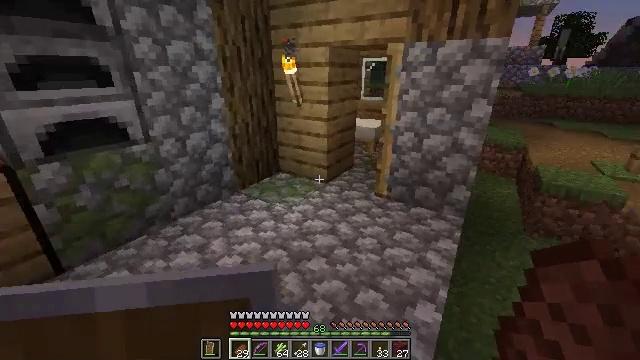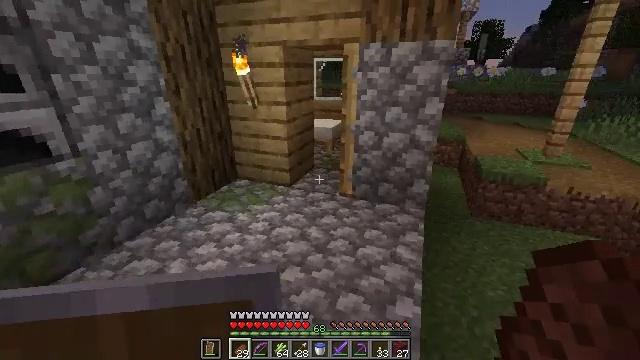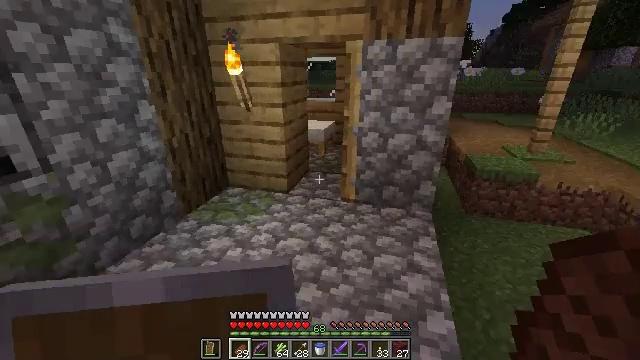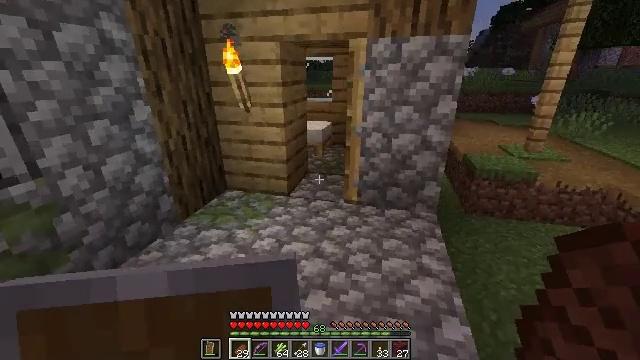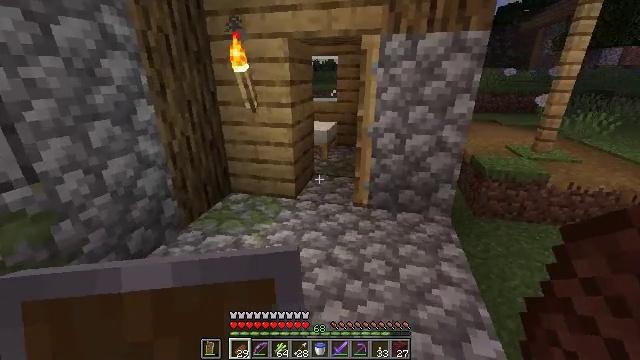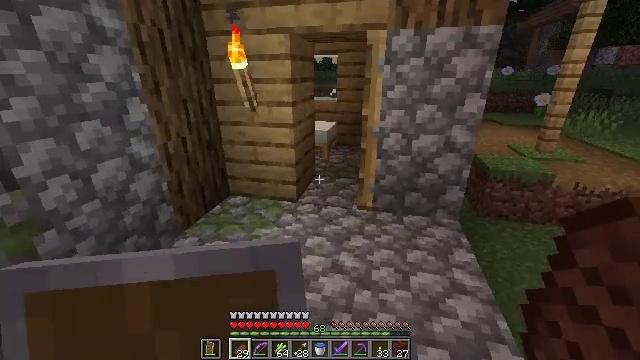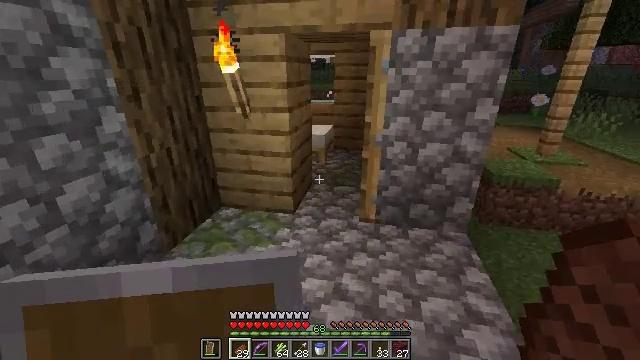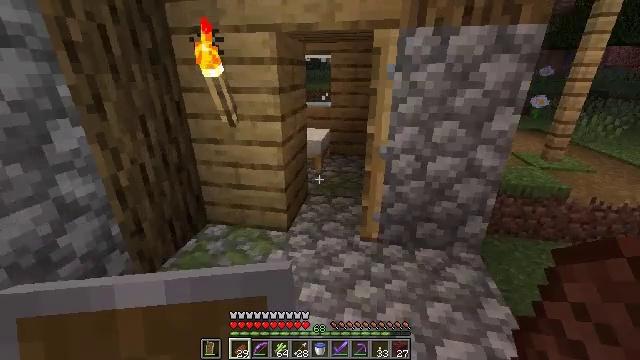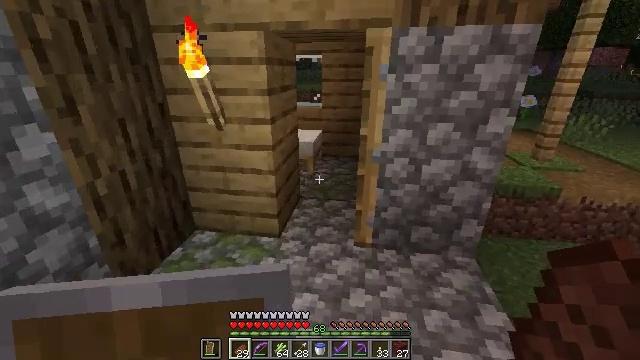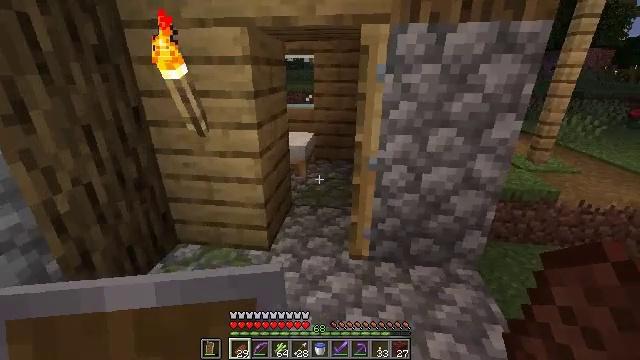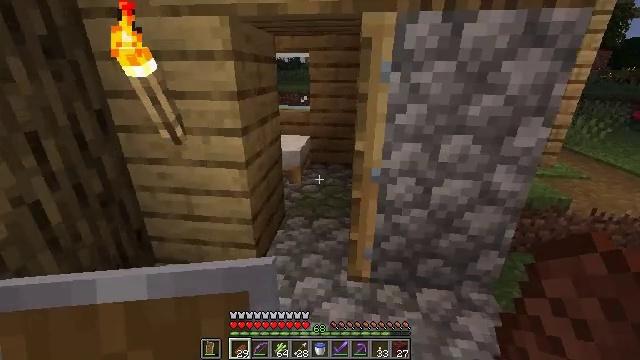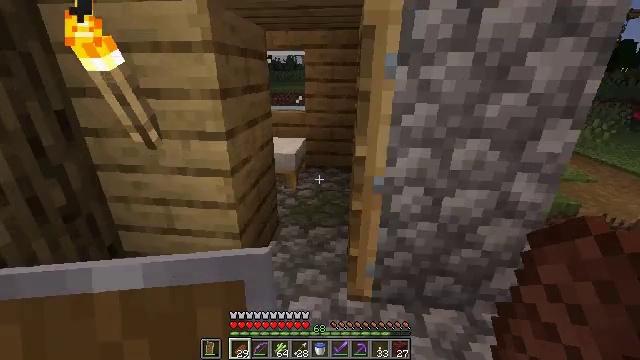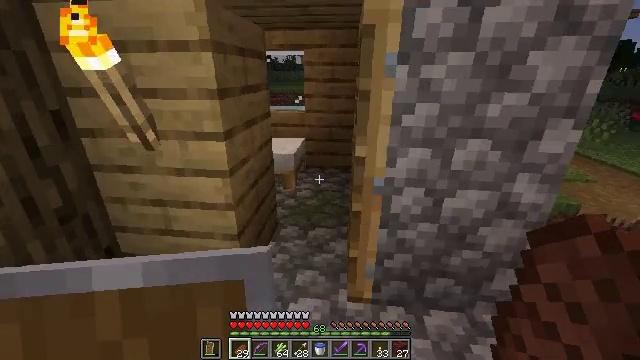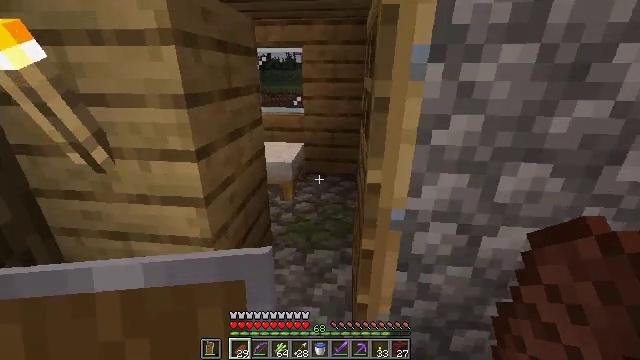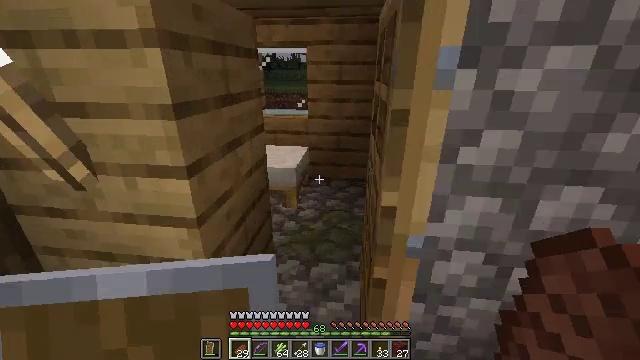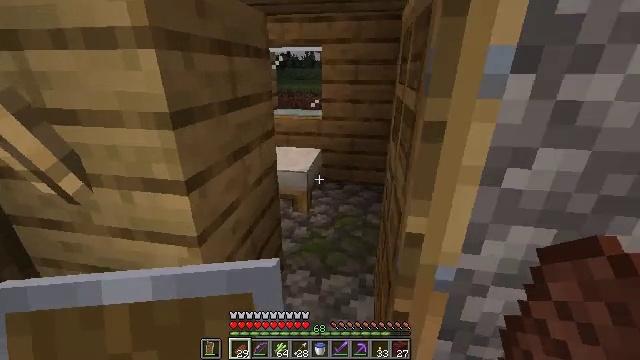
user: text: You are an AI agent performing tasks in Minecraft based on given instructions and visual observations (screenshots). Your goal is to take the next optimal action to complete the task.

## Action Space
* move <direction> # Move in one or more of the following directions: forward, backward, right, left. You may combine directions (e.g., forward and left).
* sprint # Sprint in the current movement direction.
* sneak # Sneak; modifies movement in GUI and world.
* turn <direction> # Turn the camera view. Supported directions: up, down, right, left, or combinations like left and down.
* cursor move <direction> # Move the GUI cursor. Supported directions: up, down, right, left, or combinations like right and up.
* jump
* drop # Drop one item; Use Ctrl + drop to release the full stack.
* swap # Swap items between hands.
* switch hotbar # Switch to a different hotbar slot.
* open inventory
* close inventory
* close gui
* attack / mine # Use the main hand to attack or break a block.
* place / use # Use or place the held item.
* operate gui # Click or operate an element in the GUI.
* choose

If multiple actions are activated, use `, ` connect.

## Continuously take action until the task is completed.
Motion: motion action
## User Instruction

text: Break the pumpkin to collect it.
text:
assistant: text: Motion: move forward and move left, turn right
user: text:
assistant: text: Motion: move forward and move left, turn right
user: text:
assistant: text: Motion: move forward and move left, turn right
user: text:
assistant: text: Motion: move forward
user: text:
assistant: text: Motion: move forward
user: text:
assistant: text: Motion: move forward, turn right
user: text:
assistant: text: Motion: move forward, turn right
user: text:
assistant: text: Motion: move forward, turn right
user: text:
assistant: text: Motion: move forward, turn right
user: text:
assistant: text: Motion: move forward
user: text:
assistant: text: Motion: move forward
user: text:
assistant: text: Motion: move forward
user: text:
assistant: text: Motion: move forward
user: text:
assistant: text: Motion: move forward, turn left
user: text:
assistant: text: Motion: move forward, turn left
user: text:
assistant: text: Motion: move forward, turn left
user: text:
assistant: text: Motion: move forward
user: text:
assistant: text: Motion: move forward
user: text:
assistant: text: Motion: move forward
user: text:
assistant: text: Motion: move forward
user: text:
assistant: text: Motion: move forward
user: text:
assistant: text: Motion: move forward
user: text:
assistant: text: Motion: move forward, turn left
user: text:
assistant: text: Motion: move forward and move right, turn left
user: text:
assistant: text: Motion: move forward and move right, turn left and down
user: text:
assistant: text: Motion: move forward and move right, turn left and down
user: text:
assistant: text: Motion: move forward and move right, turn left and down
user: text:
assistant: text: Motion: move forward and move right, turn left and down
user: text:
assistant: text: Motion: move forward and move right, turn left and down
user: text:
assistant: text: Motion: move forward and move right, turn left and down